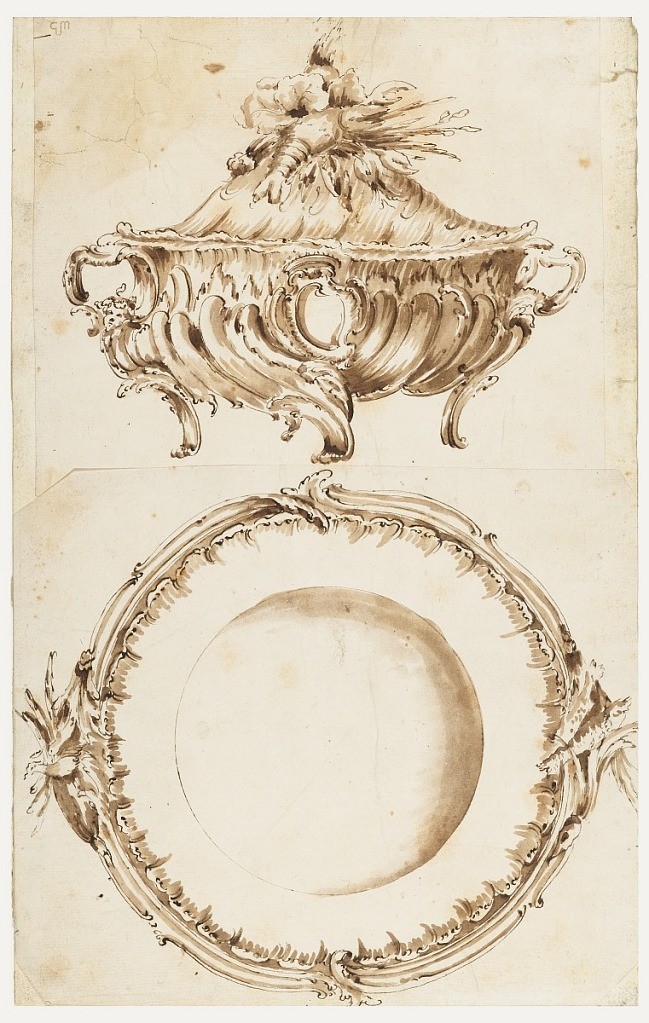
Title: Design for a Tureen and a Platter
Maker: Unknown
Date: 1740–48
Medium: Graphite, pen and brown ink, brush and sepia wash on two joined sheets of paper
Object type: Drawing
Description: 1911-28-160-a: Tureen in elevation, platter in plan.  The left an...;     1911-28-160-b: Bird's-eye view. Birds shown in center of edge, le...